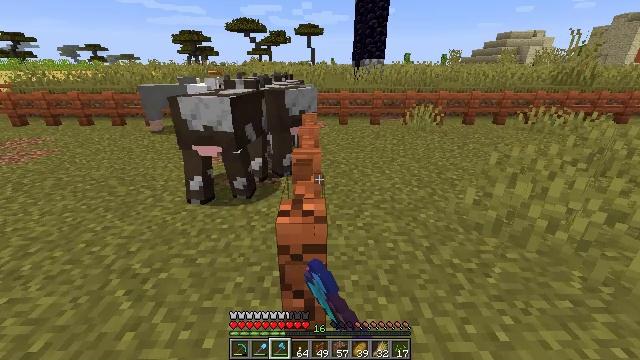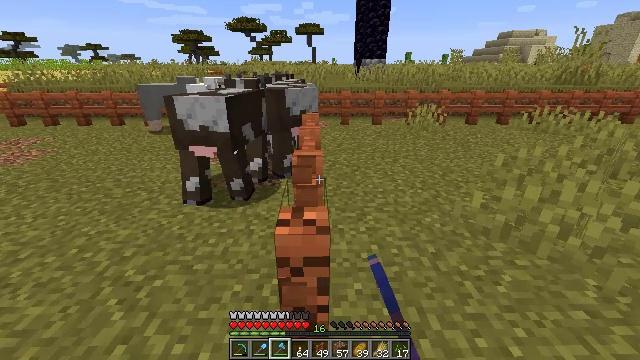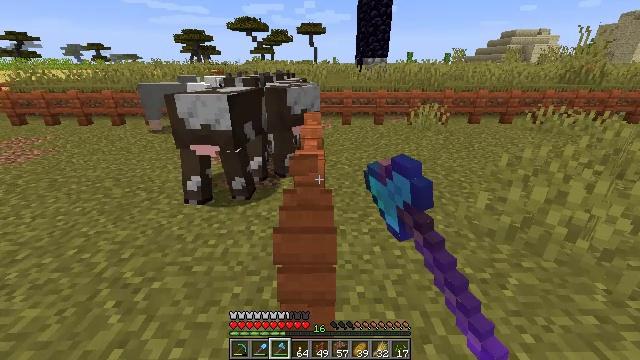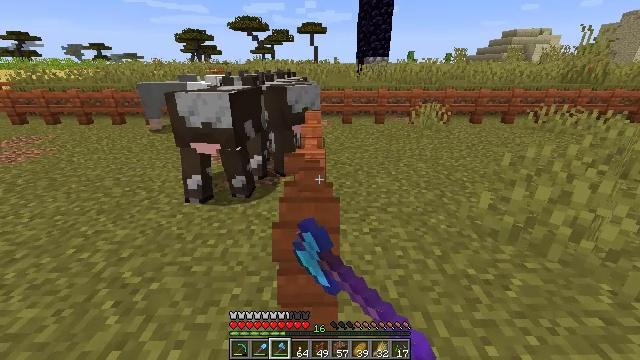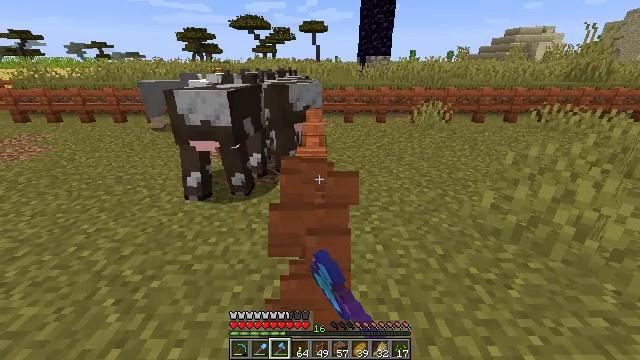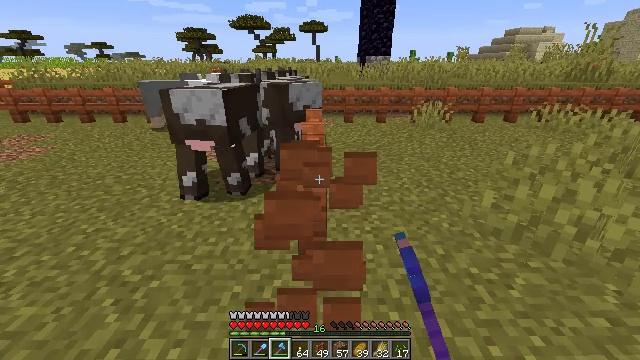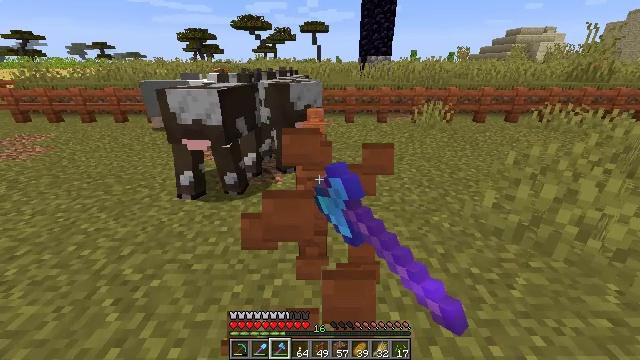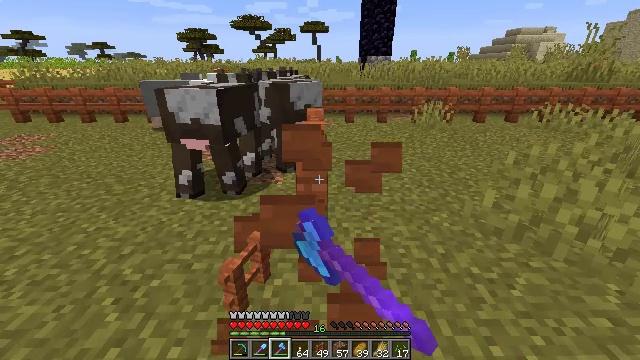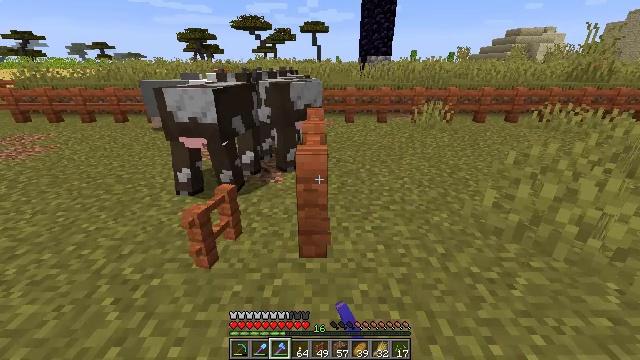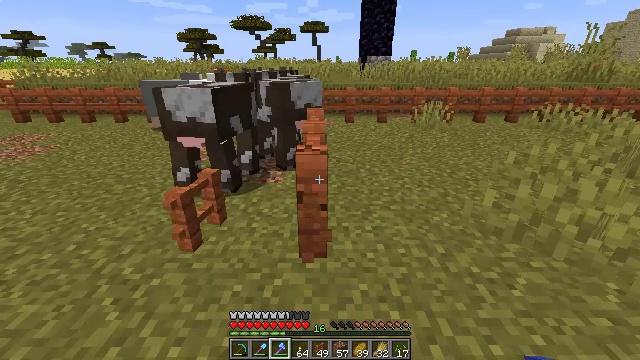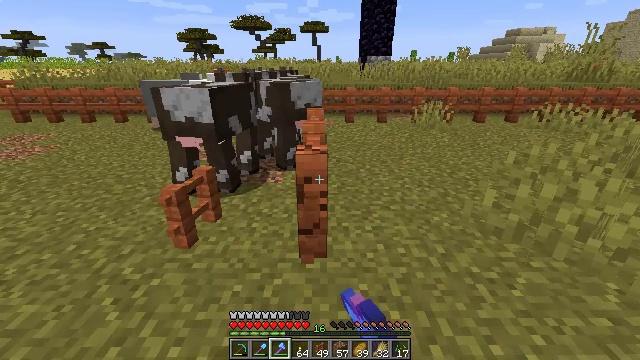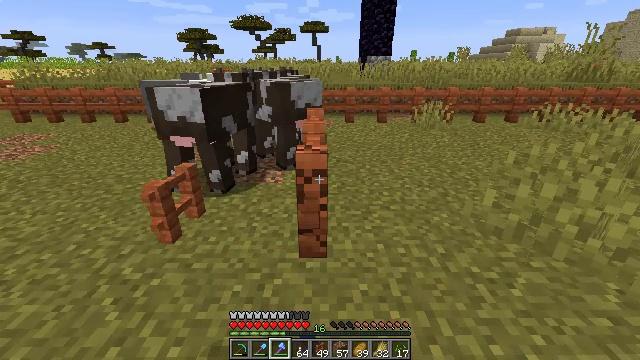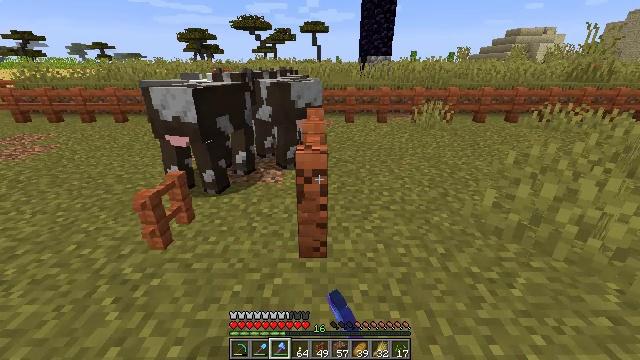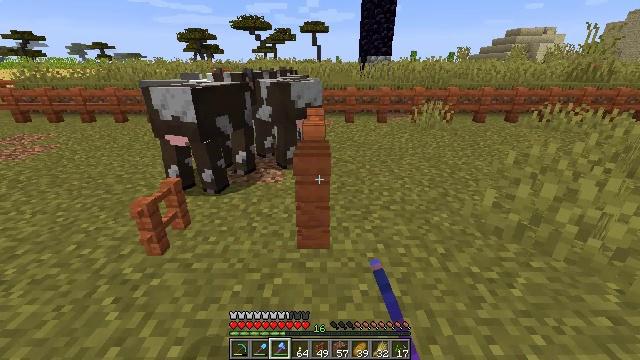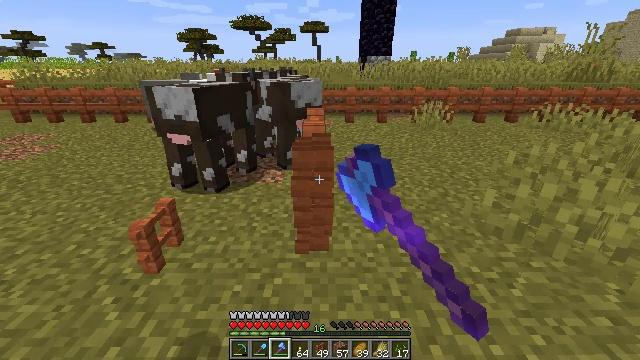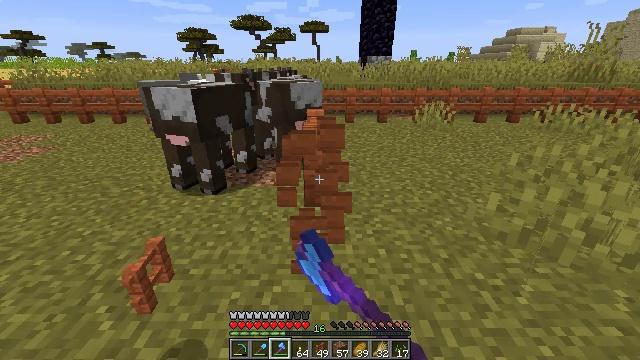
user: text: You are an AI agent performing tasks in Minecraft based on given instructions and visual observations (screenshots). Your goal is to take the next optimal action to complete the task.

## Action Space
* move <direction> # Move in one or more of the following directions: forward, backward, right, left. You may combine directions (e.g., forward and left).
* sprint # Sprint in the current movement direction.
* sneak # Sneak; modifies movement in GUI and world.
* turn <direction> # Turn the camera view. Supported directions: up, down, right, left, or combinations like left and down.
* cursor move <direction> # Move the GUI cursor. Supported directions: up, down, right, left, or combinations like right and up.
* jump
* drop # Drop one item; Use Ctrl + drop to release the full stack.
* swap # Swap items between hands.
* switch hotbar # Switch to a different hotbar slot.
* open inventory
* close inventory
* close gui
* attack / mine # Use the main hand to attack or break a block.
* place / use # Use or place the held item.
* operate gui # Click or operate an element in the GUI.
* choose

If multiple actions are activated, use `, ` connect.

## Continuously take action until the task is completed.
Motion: motion action
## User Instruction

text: Pick up the acacia fence after mining.
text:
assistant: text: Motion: attack / mine
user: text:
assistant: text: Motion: attack / mine
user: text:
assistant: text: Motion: attack / mine
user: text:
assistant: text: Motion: attack / mine
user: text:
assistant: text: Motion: attack / mine
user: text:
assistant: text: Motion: attack / mine
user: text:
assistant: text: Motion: attack / mine
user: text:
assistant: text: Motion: attack / mine
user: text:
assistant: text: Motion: attack / mine
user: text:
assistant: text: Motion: attack / mine
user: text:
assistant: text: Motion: attack / mine
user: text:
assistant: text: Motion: attack / mine
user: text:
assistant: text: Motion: attack / mine
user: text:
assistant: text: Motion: attack / mine
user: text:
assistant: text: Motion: move forward, attack / mine
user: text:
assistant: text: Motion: move forward, attack / mine
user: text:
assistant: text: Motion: move forward, attack / mine
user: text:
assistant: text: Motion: move forward, attack / mine
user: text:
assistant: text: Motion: move forward, attack / mine
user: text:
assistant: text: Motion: move forward, attack / mine
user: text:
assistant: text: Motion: move forward, turn down, attack / mine
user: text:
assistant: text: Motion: attack / mine
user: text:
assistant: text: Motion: attack / mine
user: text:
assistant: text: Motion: attack / mine
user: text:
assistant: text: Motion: attack / mine
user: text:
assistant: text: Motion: attack / mine
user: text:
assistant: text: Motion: attack / mine
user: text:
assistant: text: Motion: attack / mine
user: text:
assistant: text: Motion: attack / mine
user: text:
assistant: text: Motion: attack / mine